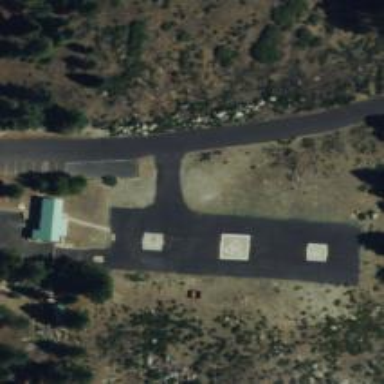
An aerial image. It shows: Image showing helipad at airport.